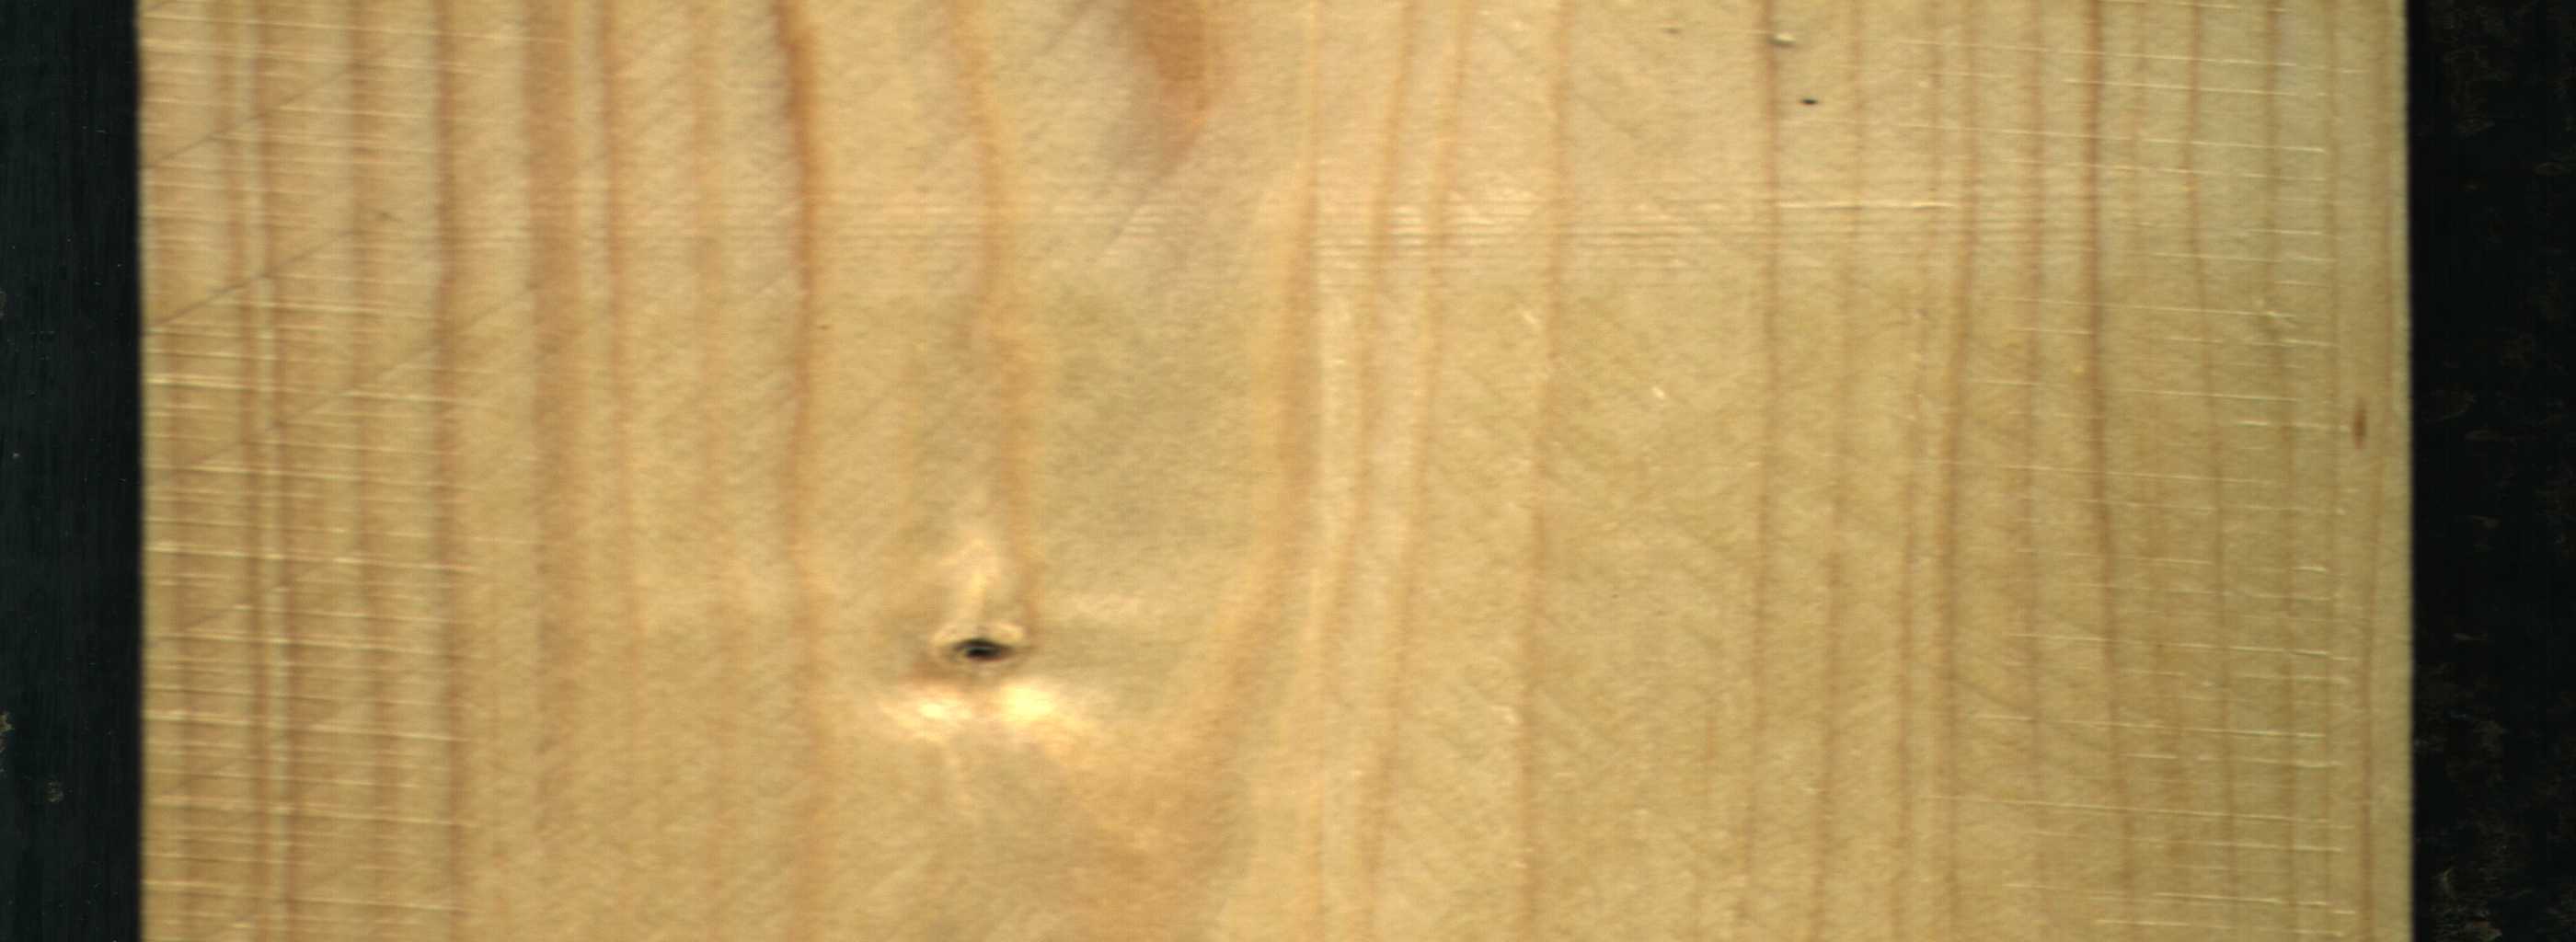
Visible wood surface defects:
Dead_Knot